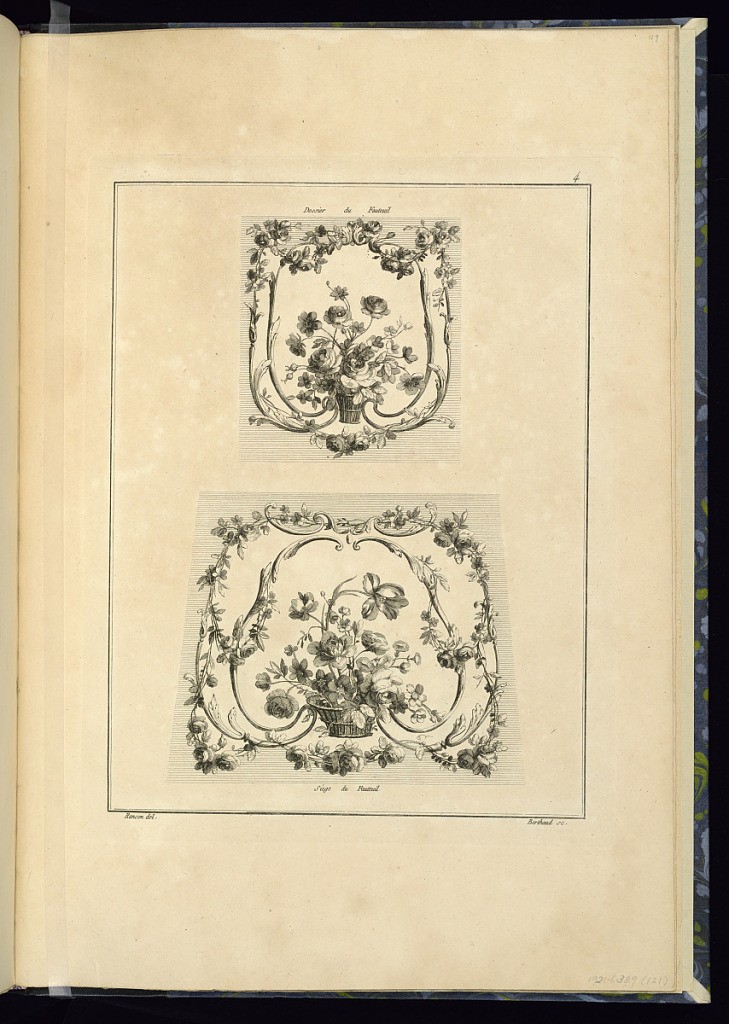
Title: Designs for Armchair Covers (Back and Seat)
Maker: Pierre Ranson, French, 1736–1786
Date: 1778
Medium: Etching on laid paper
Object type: Print
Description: Designs for upholstered armchair covers (for the back and seat) featuring floral motifs, festoons of flowers, baskets of flowers, c-scrolls, and scrolling acanthus leaves (rinceaux). Each design is labelled, the plate is numbered and signed.